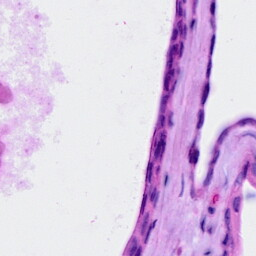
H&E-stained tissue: Ovarian